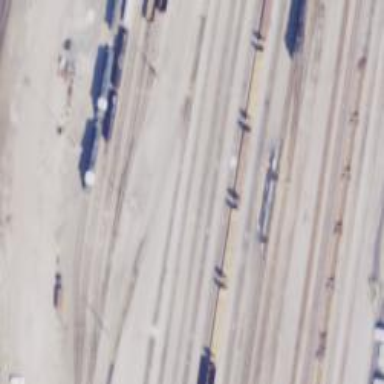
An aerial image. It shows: Railway level crossing.